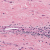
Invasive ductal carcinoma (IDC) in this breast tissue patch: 0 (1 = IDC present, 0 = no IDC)